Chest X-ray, AP view. Patient: 15 years old, sex M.
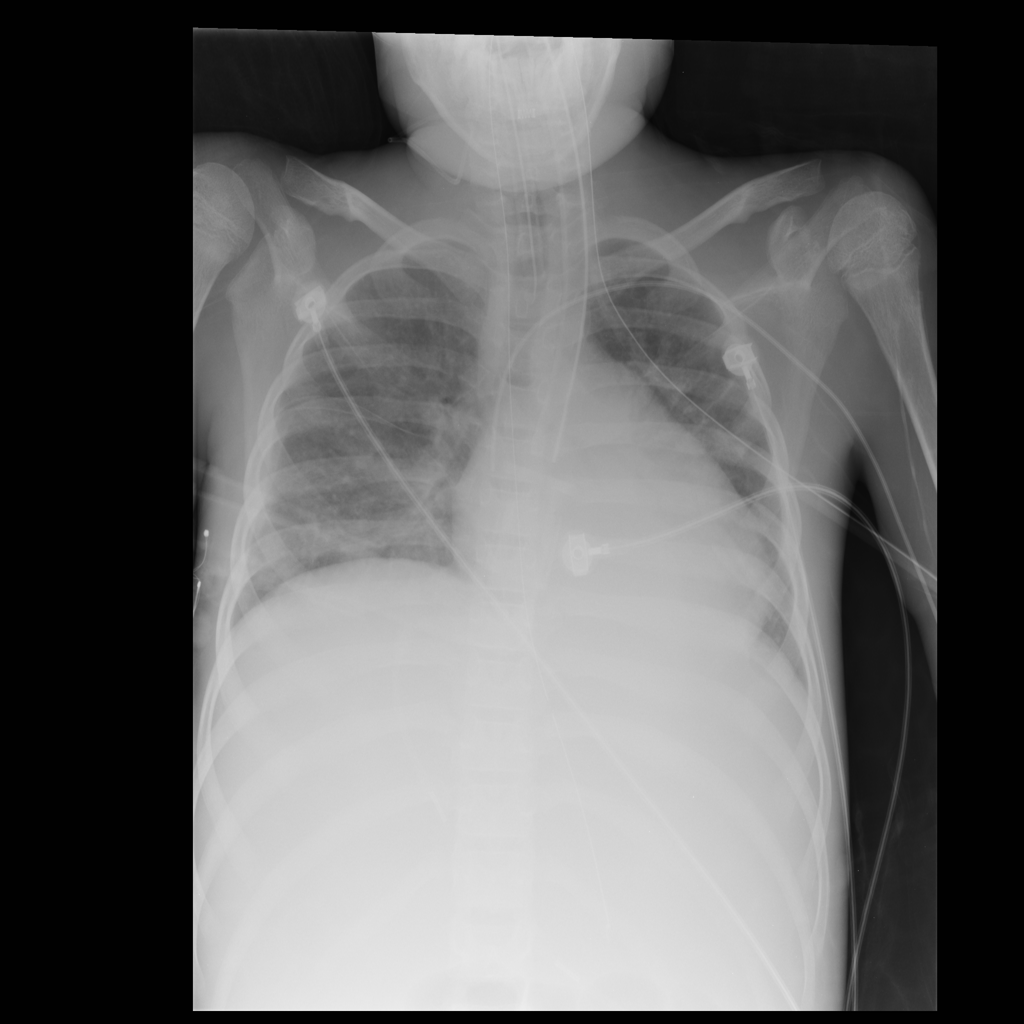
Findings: No Finding